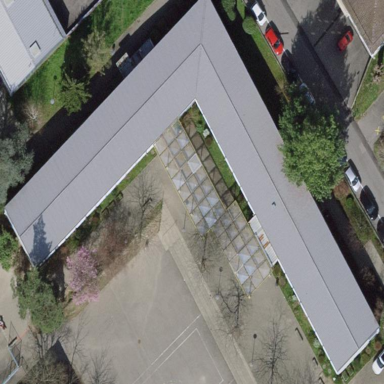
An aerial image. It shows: School building.